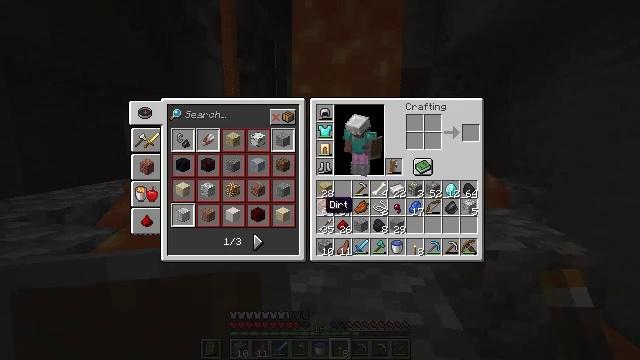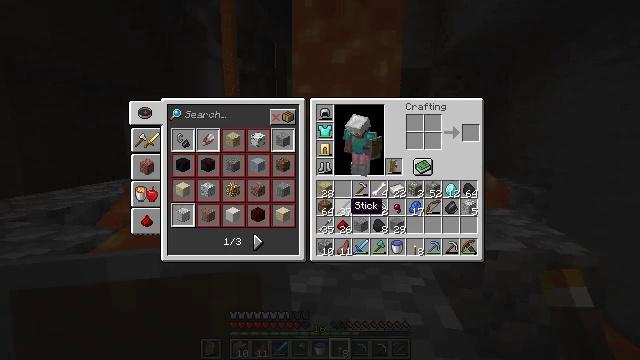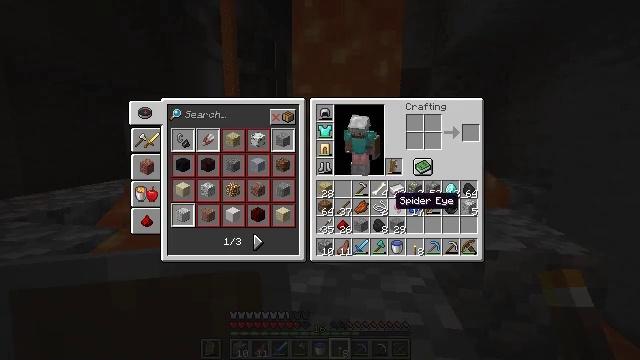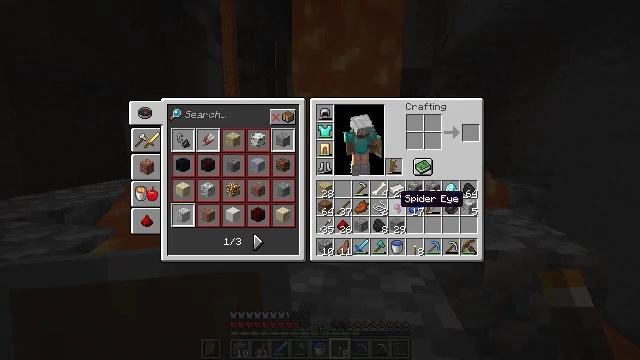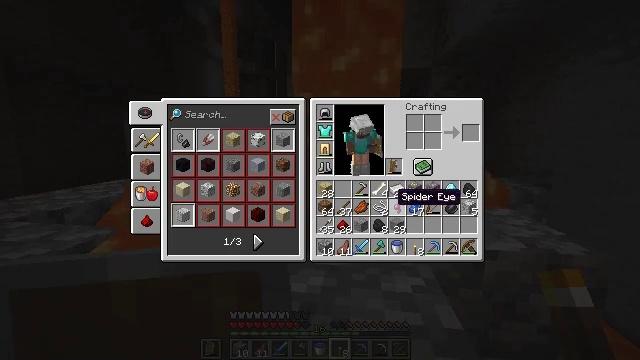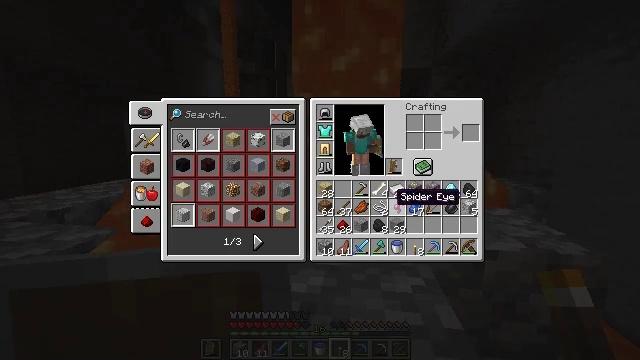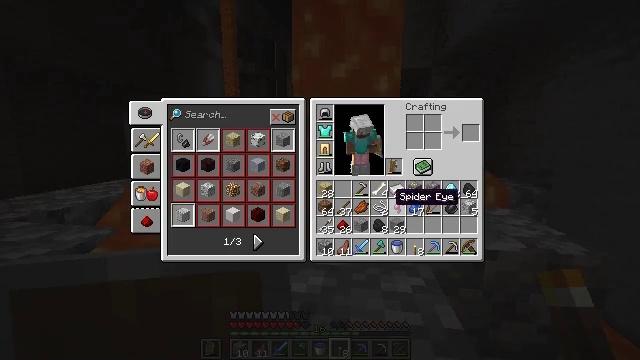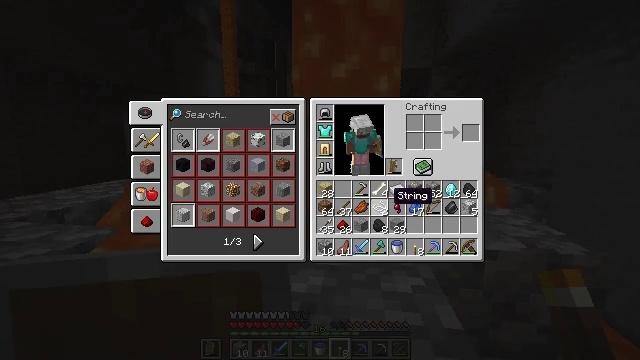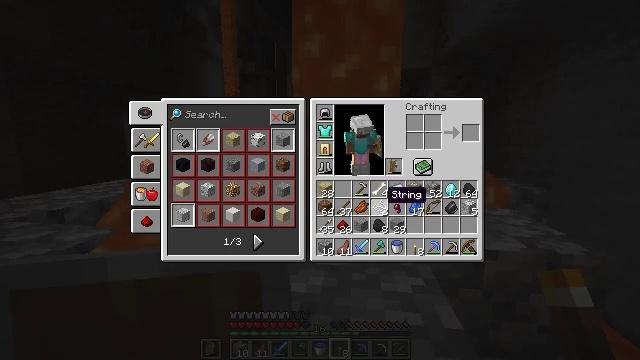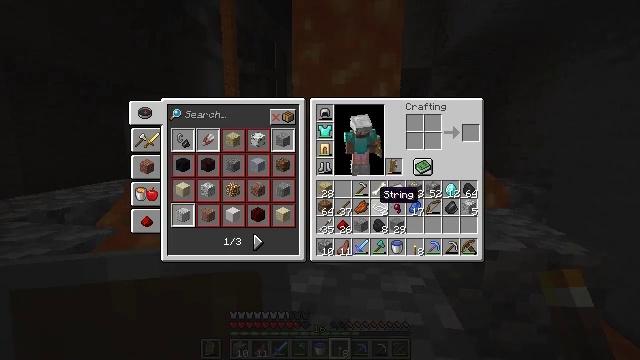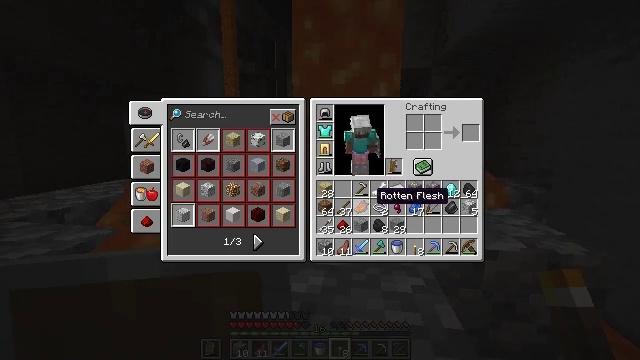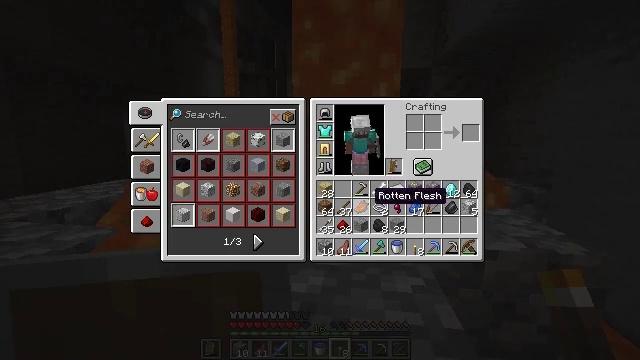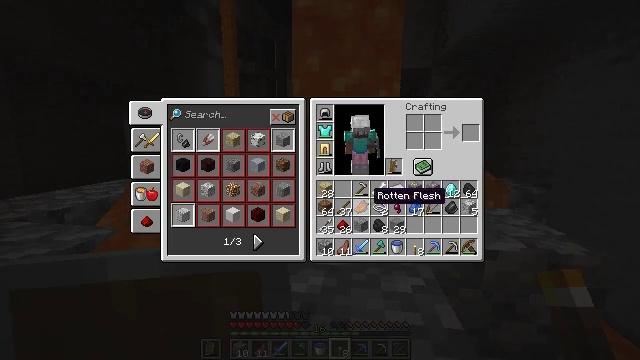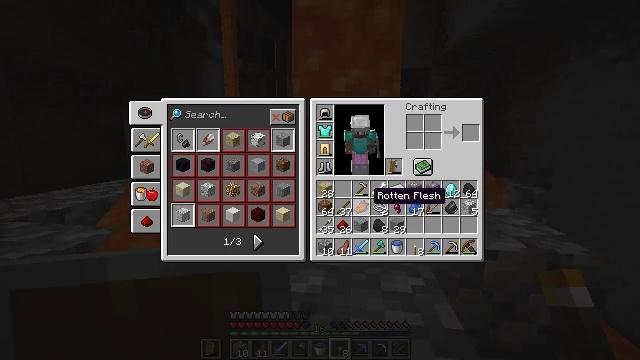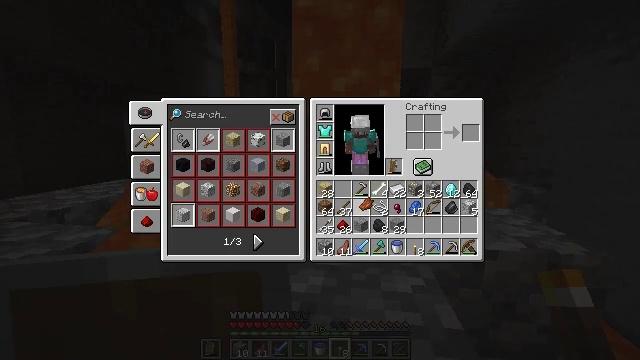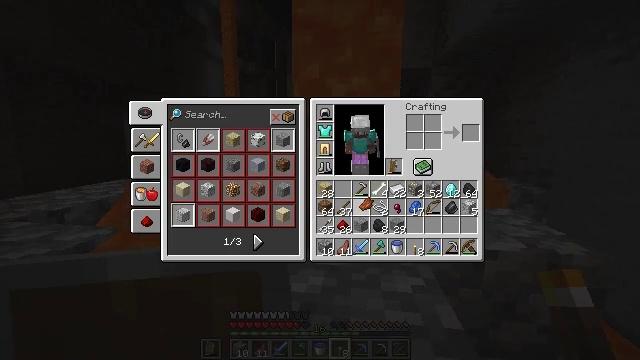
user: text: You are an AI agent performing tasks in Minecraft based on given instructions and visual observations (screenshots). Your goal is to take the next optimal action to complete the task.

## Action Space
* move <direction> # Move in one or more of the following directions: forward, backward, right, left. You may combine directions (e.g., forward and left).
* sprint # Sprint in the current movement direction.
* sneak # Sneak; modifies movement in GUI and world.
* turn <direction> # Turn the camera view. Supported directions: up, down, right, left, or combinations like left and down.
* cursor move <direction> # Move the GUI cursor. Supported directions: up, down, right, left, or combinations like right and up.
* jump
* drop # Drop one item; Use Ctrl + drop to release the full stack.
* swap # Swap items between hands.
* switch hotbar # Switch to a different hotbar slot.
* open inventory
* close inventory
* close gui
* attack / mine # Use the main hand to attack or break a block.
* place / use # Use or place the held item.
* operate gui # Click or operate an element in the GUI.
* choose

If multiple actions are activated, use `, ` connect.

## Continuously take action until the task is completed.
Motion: motion action
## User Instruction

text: Drop rotten flesh.
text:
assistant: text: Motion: cursor move right
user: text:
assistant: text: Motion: cursor move right
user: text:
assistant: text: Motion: no_op
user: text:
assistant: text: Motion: no_op
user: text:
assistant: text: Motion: no_op
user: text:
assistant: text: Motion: no_op
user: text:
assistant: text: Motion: no_op
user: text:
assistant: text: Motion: no_op
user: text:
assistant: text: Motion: cursor move left
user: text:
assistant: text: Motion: no_op
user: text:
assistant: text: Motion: no_op
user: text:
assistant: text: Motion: no_op
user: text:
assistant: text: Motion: no_op
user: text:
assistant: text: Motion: operate gui
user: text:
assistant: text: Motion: operate gui
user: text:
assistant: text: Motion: operate gui
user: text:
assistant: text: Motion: cursor move up
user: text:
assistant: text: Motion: cursor move right and up
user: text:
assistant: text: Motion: cursor move right and up
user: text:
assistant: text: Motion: no_op
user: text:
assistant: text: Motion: operate gui
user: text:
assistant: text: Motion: operate gui
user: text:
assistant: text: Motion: cursor move up, operate gui
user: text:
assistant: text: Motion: no_op
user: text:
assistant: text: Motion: no_op
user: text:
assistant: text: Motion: no_op
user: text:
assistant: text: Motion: cursor move down
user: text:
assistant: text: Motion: cursor move down
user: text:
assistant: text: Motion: cursor move down
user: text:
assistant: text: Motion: cursor move down